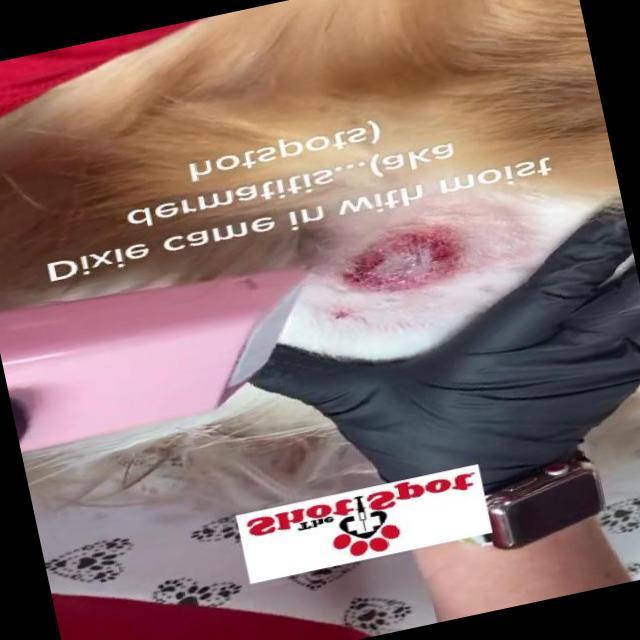
Canine dermatitis — inflammation of the skin presenting with erythema, pruritus, papules, and excoriation. May be allergic, contact, or atopic in origin.